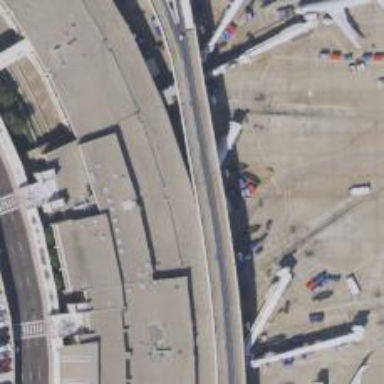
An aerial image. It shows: Airport gate.